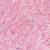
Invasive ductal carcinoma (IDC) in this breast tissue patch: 0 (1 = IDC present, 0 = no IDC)